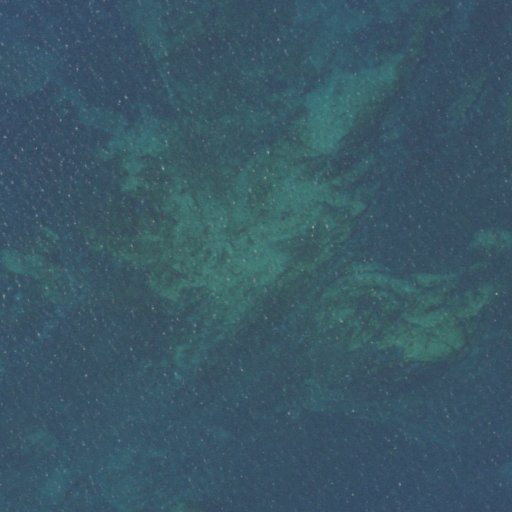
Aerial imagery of bar in Illinois named Clarke Point Shoal containing only open water